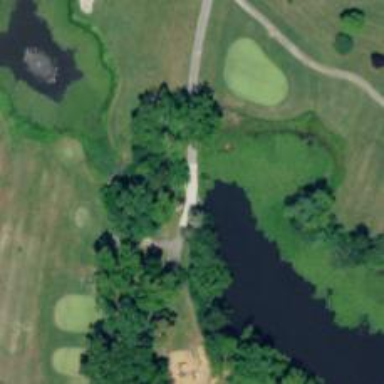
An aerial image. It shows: Path for both road and golf.